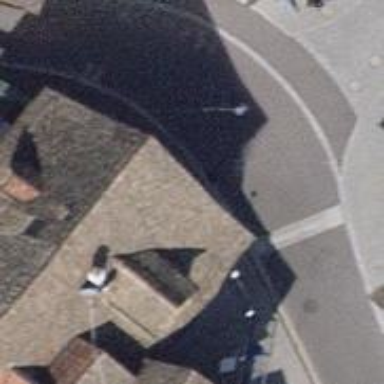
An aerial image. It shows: Restaurant.